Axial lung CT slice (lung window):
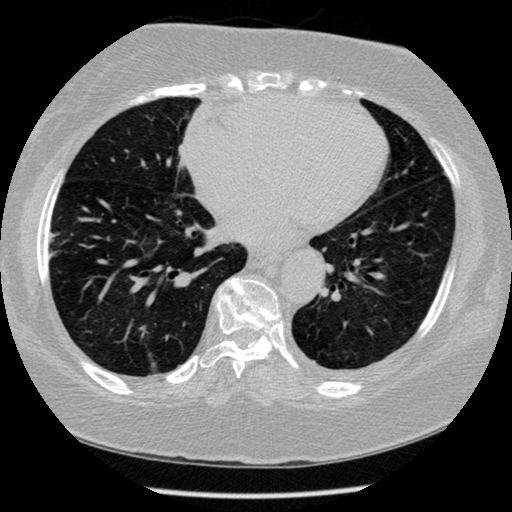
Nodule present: no